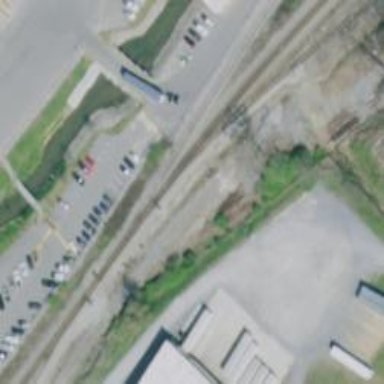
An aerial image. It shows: Railway siding for service.